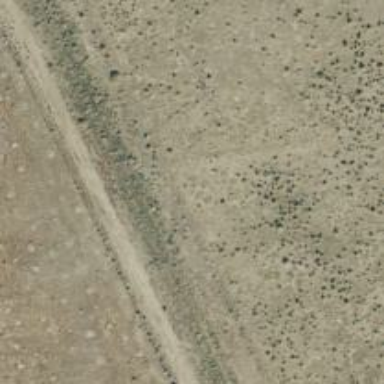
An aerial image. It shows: Disused railway spur.